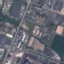
Land use / land cover: Industrial